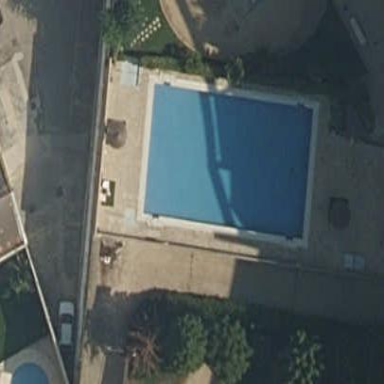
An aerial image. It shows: Swimming pool located in leisure land.